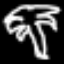
Label: palm tree